Question: I use to select lines for being staged for a commit. This normally works like a charm. I am aware of the option to do the same on the command line.
Whenever a file does not initially have a new line at the end of the file recognizes this and appends a warning message in the editor as I illustrated in the screenshot.

## Problem
The problem which results from the missing line break is that one . When I right-click to select the specific line and choose from the context menu an error message pops up.
> error: fatal: corrupt parch at line 11.
The problem is not specific to the operating system and can be repoduced on Windows, MacOSX and Linux. I know that I can avoid the problem if I add a new line to the file and commit this version before I continue selecting individual lines.
## Steps to reproduce the problem
1. Initialize a new repository.
2. Create a file with three lines of content each with the word "Hallo". Do not put a new line at the end of the file.
3. Add and commit the file.
4. Edit the same file putting words inbetween the three lines.
5. Open git gui and try to stage the changes line by line.
## Request
I wonder if there is some configuration for Git which allows me to circumvent the problem. Some automatism such as a hook which adds the desired new line would also be fine.
## Bug report
I sent a bug report to the Git mailing list. You can follow and participate in the discussion <URL>.
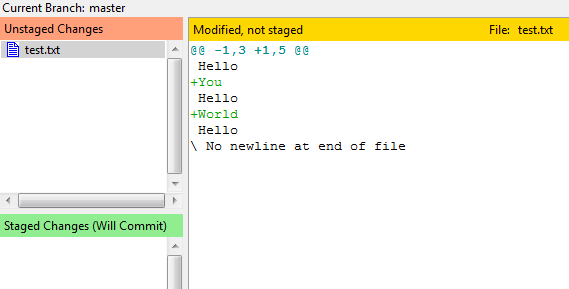
Answer: Thanks to <URL> - thanks to GitHub for organizing this. The patch is pending on the mailing list at the moment. As soon as it is merged and released I am going the update this post here.
- <URL>
---
Finally, <URL>. Now everybody can enjoy staging linewise commits regardless of a new line at the end of the file. Thanks again to Heiko!